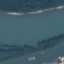
Label: River